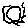
Label: sun